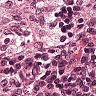
Metastatic tissue present: no